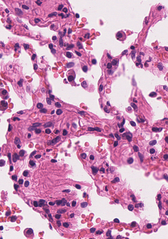
Tumor epithelial tissue: no
Tumor-associated stroma tissue: no
Normal tissue: yes